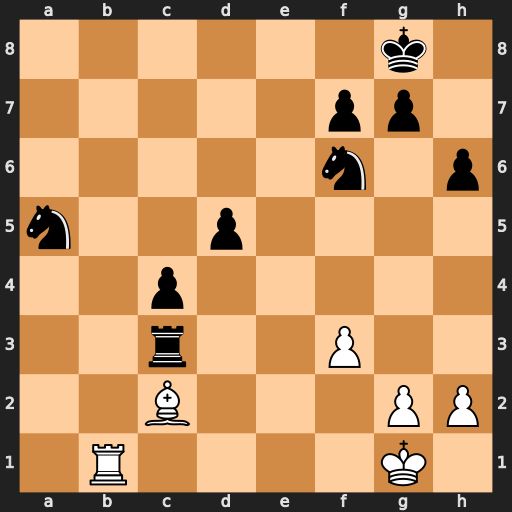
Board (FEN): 6k1/5pp1/5n1p/n2p4/2p5/2r2P2/2B3PP/1R4K1
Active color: w
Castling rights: -
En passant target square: -
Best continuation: Rb8+ Ne8 Rxe8#